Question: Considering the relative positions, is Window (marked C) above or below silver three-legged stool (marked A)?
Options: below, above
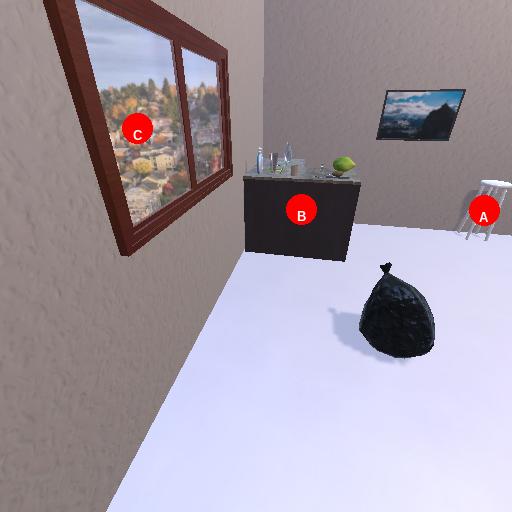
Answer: below